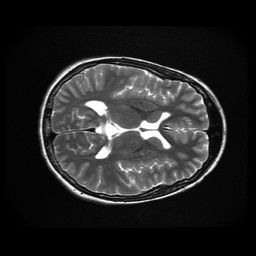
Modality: T2w
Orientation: axial
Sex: female
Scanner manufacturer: ge
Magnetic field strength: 3 T
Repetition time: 5 s
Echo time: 0.1015 s